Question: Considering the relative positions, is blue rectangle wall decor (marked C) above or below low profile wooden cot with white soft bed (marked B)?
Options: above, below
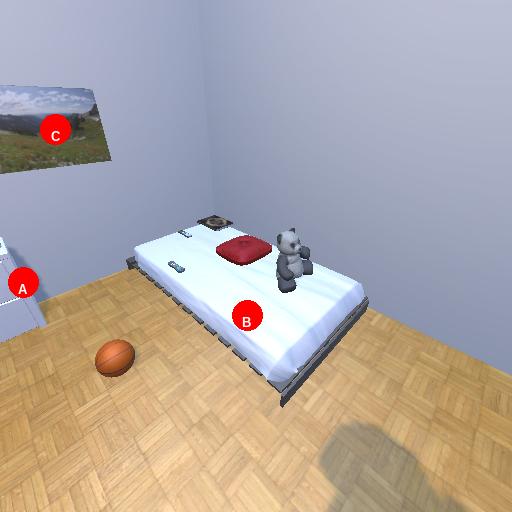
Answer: above